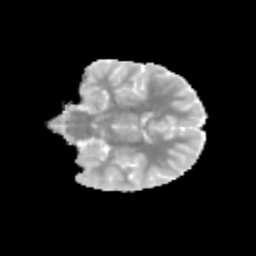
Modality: MD
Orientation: coronal
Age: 9
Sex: female
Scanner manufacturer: siemens
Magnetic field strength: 3 T
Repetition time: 3.8 s
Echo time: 0.07 s